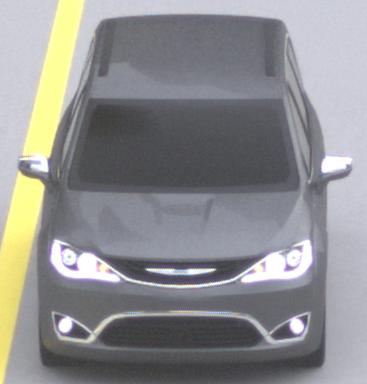
Make: Chrysler
Model: Pacifica
Detailed model: -
Model produced from: 2016
Model produced until: 2020
Doors: 5
Color: gray
Road condition: dry road
Daytime: morning or afternoon
Contrast: low contrast